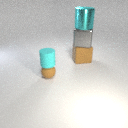
large cyan metal cylinder above large brown rubber cube